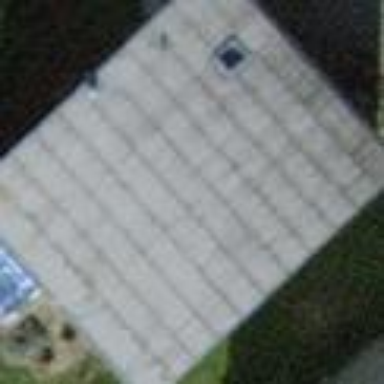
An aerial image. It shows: Detached building.